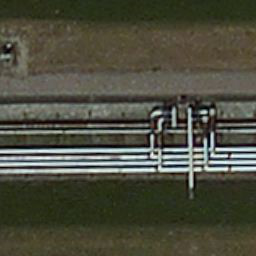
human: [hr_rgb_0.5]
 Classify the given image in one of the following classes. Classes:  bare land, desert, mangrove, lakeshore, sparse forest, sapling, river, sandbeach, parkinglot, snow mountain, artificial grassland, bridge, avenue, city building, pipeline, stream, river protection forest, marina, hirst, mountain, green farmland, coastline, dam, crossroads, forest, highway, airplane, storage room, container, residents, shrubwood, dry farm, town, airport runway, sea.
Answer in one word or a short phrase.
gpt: pipeline